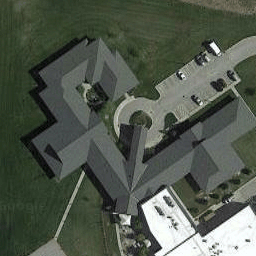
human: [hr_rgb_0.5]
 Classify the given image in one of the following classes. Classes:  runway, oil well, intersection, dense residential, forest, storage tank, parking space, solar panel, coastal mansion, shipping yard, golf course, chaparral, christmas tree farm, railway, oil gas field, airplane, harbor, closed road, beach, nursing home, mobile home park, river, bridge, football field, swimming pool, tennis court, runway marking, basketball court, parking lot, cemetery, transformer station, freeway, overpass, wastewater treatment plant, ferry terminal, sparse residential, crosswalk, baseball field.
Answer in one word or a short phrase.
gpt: nursing home